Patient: sex M, age 62
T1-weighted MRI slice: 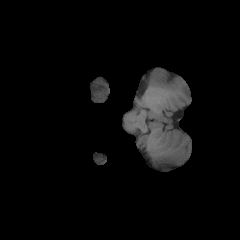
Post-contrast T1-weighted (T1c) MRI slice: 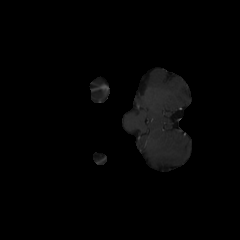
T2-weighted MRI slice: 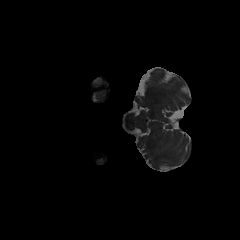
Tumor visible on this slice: no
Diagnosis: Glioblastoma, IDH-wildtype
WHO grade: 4